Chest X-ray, PA view. Patient: 59 years old, sex F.
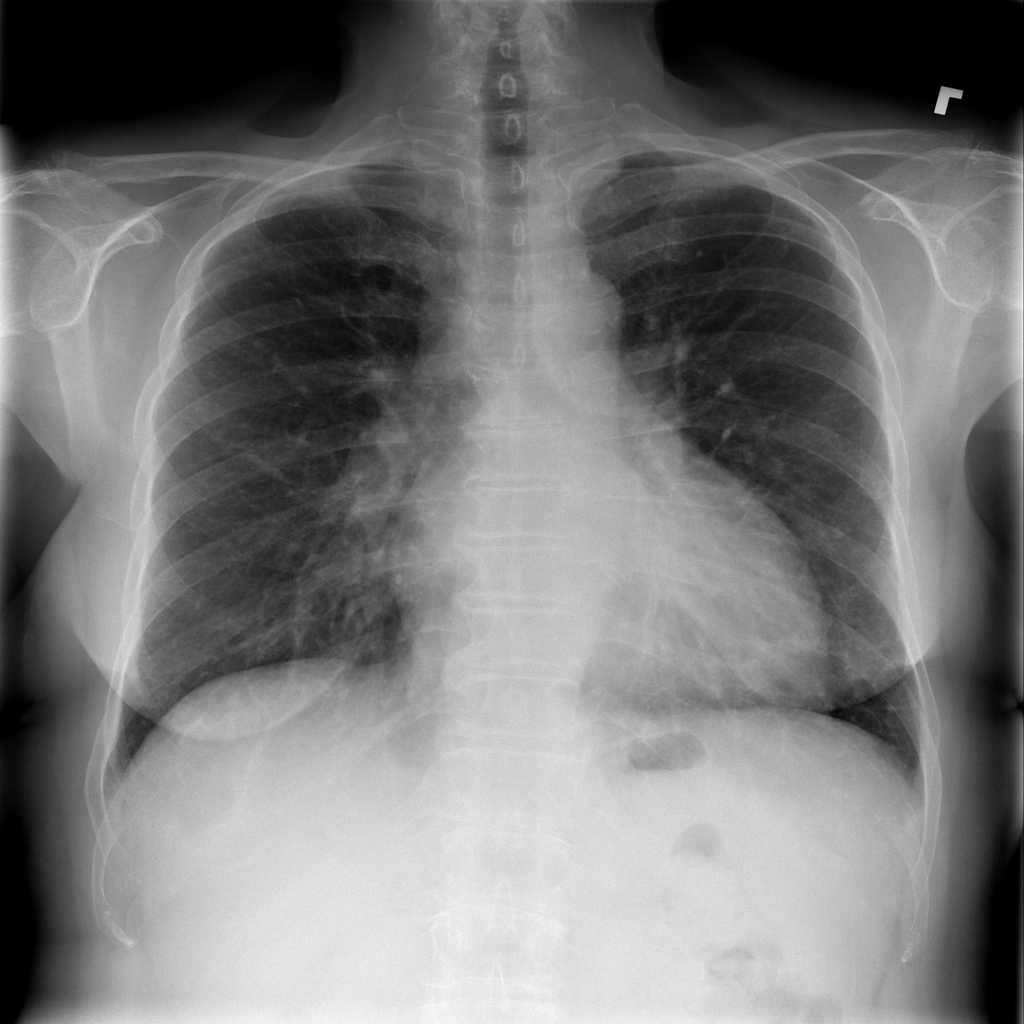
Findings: No Finding